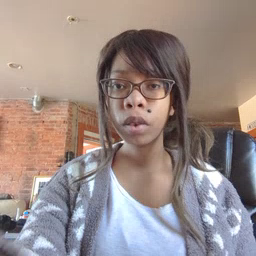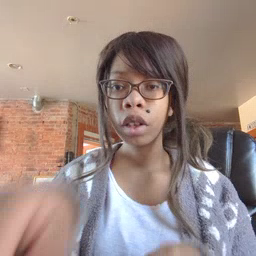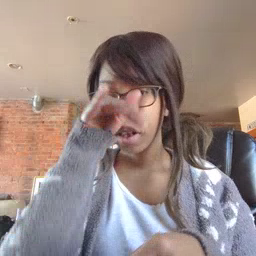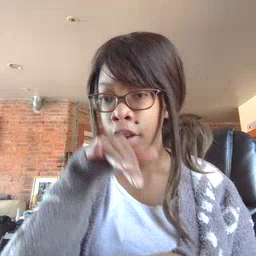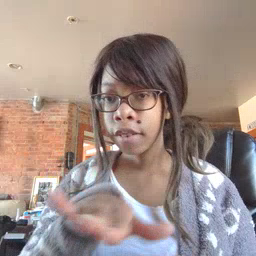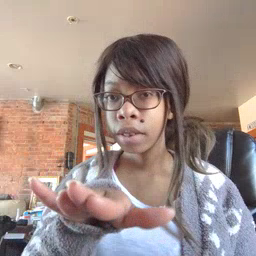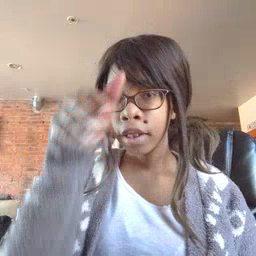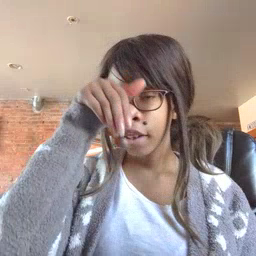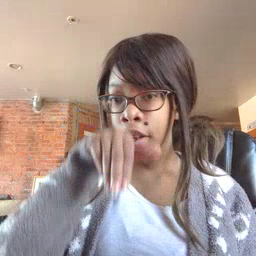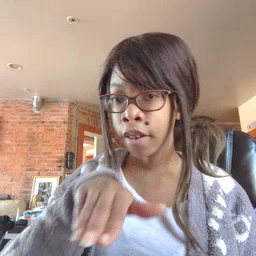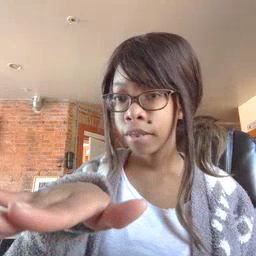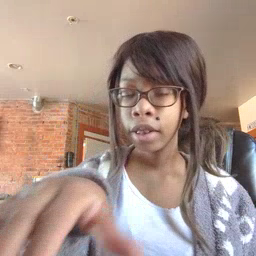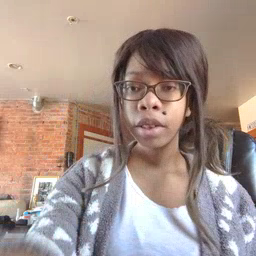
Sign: elephant